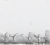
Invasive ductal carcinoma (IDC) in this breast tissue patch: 0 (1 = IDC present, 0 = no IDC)